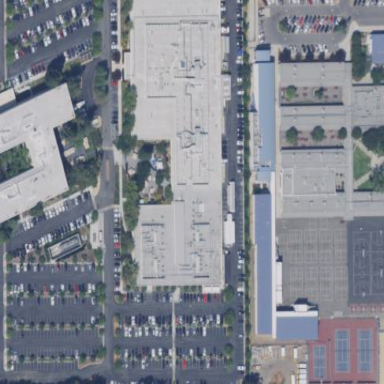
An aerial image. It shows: Commercial building.